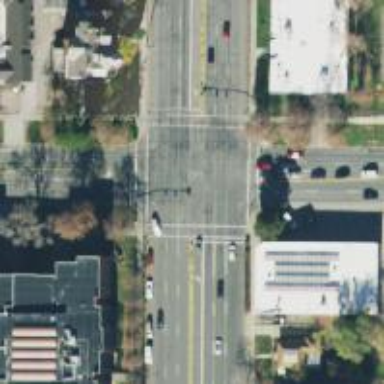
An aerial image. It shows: Secondary road with separate asphalt sidewalk.